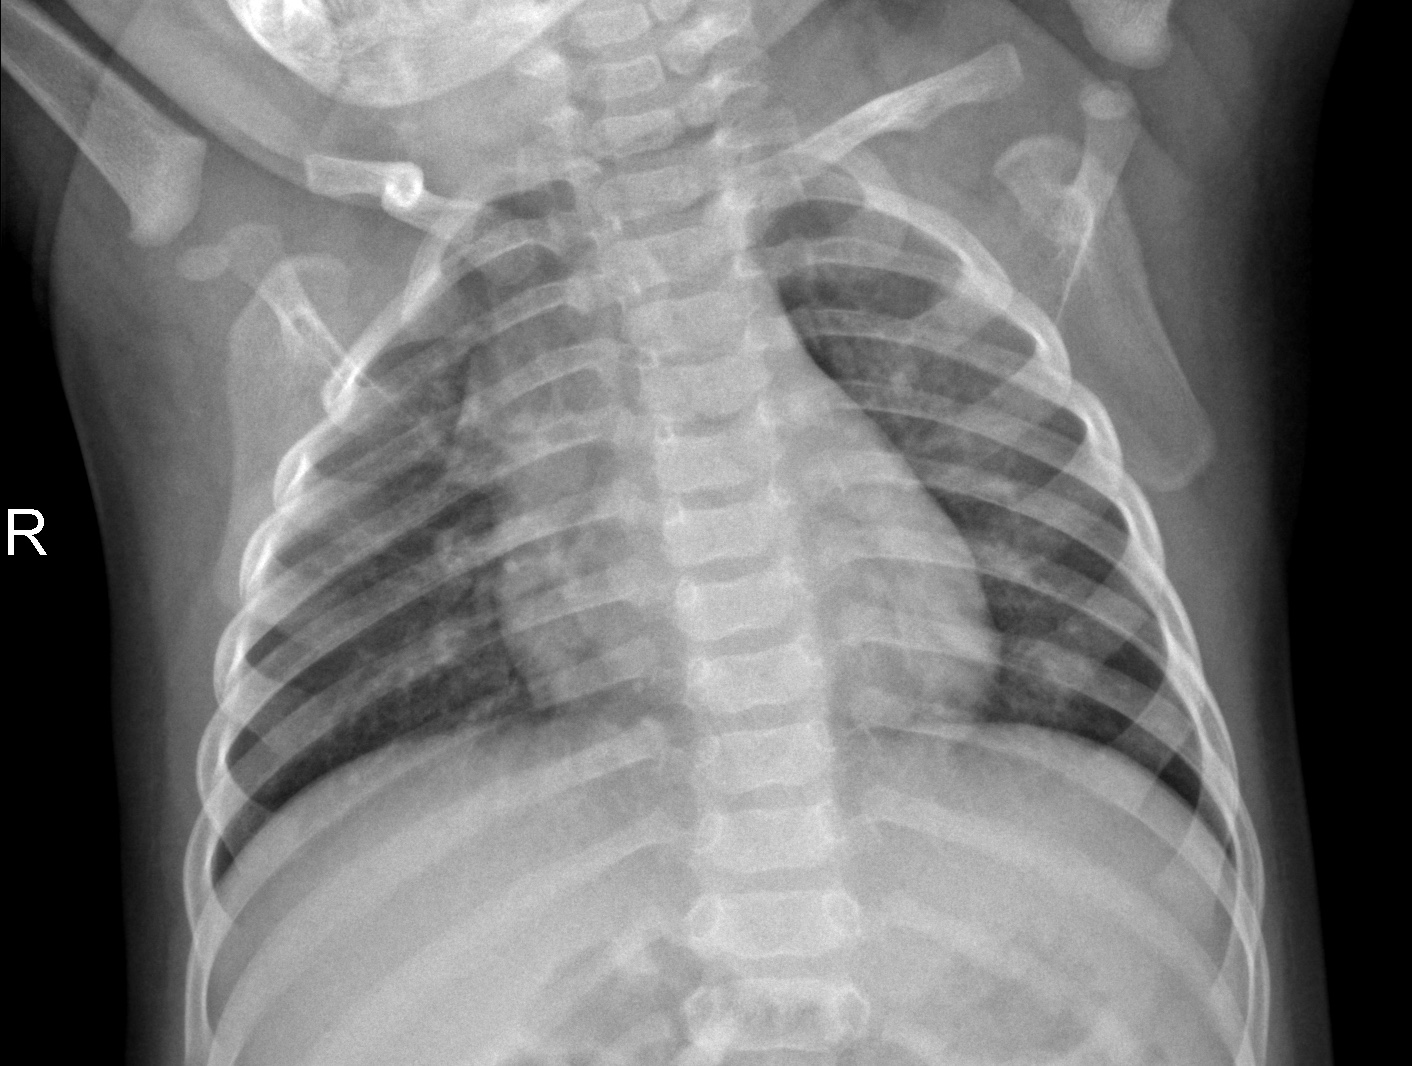
Diagnosis: NORMAL